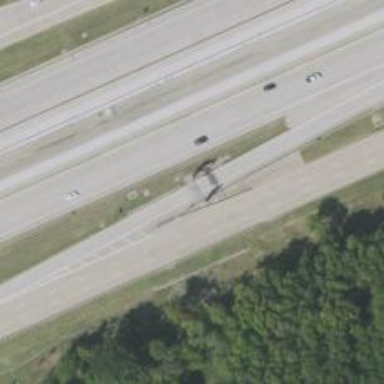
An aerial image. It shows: Toll gantry on the road.